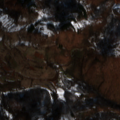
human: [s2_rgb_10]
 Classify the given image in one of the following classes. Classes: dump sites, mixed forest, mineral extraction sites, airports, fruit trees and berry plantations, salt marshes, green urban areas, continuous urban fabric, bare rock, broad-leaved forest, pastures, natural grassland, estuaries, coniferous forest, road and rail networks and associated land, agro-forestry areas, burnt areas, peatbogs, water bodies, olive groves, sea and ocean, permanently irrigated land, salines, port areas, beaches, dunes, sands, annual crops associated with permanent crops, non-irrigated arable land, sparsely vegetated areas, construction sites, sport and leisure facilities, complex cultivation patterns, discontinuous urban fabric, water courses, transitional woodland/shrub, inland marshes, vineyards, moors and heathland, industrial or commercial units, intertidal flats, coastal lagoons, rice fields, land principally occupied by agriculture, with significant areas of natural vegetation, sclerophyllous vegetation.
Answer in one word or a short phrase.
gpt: road and rail networks and associated land, complex cultivation patterns, land principally occupied by agriculture, with significant areas of natural vegetation, broad-leaved forest